Field crop: maize
Growth stage: 2
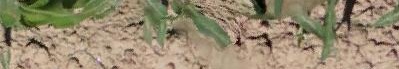
Species: maize